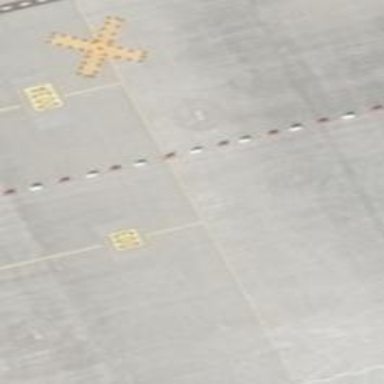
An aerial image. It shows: Parking position at the airport on concrete surface.